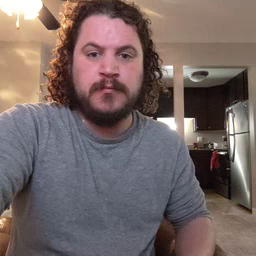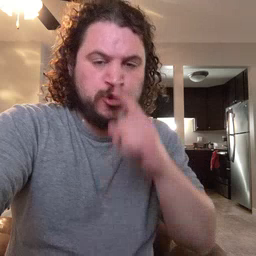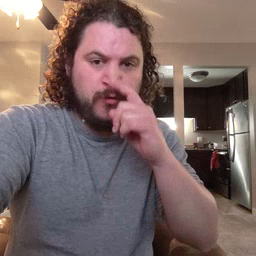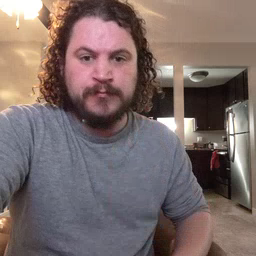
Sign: doll